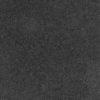
Label: dusty